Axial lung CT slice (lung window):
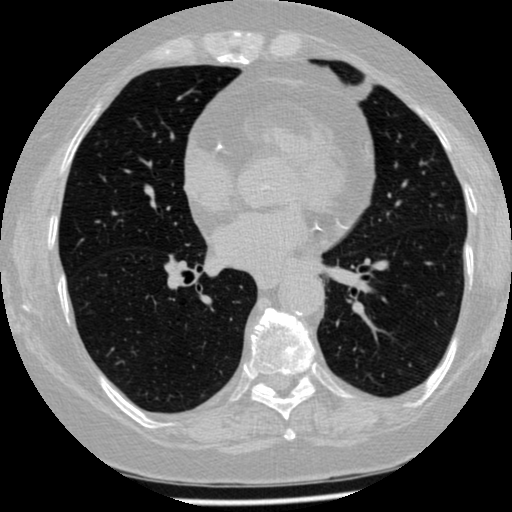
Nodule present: no